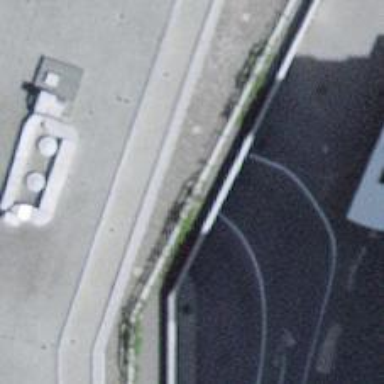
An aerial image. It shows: Parking entrance.